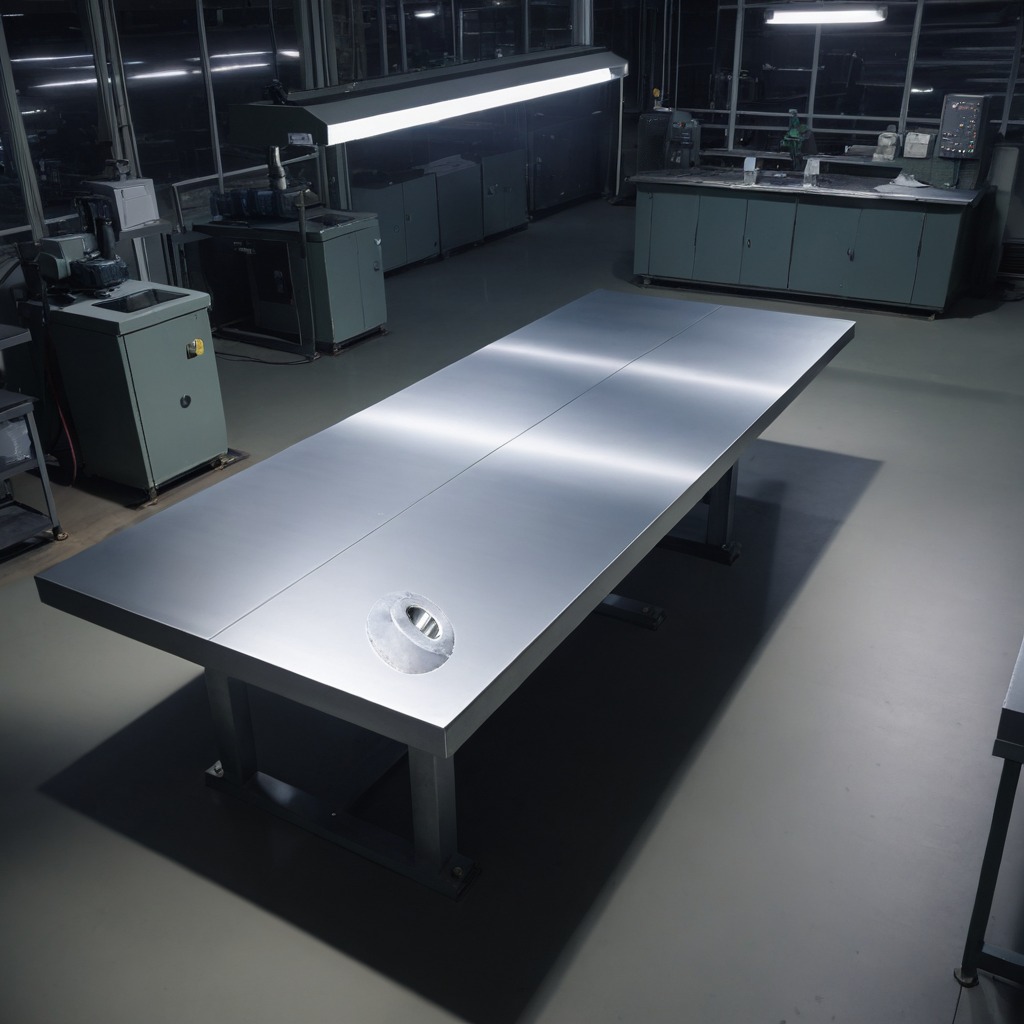
A metal nut is lying on the tabletop in the evening.